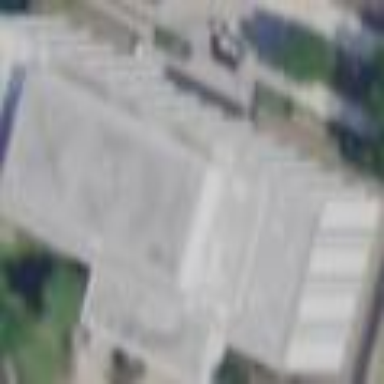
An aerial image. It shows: Government office building.